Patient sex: M
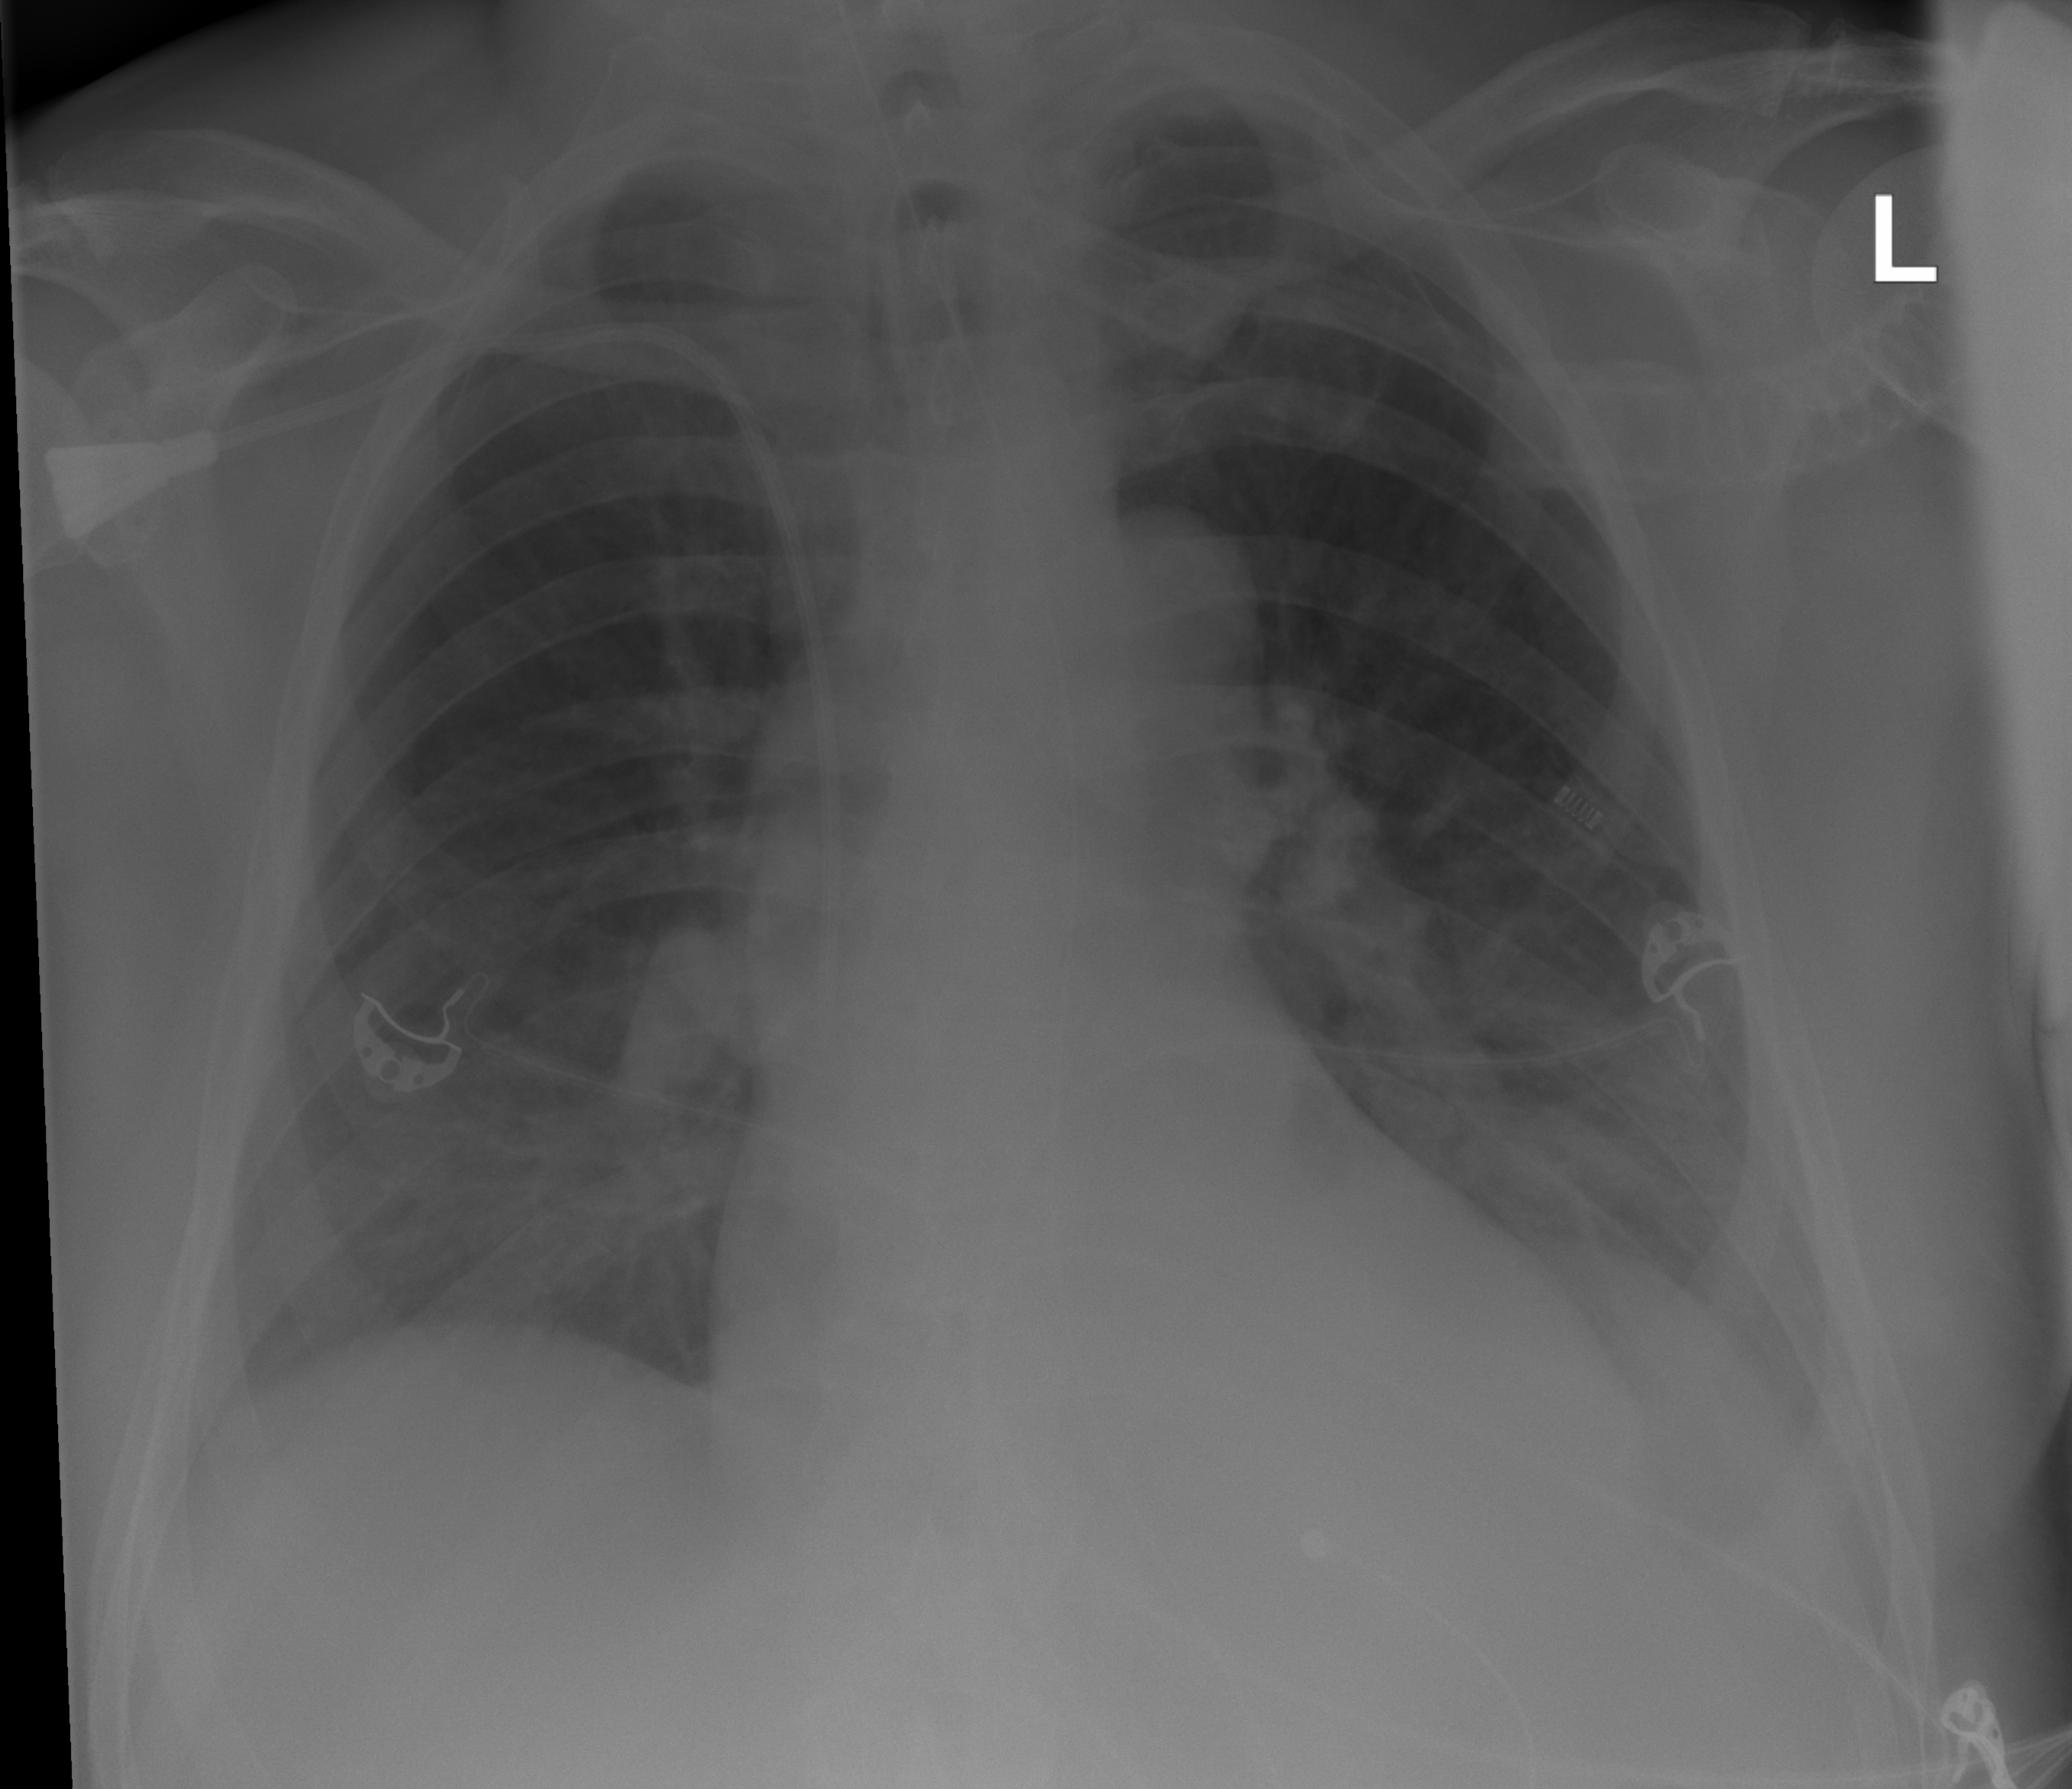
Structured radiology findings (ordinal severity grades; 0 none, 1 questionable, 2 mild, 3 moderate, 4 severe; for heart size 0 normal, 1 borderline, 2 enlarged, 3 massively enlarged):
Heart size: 0
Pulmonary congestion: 0
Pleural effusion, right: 0
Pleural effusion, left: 1
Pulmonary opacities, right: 0
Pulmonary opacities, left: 1
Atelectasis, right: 0
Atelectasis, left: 0